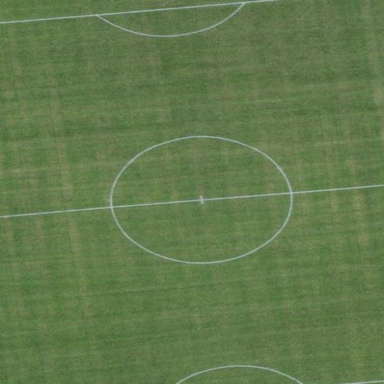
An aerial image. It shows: Soccer pitch with grass surface for leisure land.